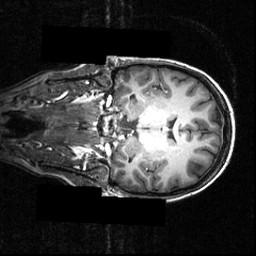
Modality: T1w
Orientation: coronal
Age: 21
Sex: female
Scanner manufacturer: siemens
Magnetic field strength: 3.951 T
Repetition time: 1.5 s
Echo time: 0.00335 s